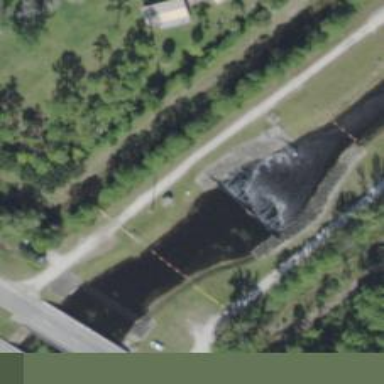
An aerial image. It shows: Man-made weir on waterway.